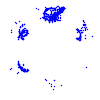
Particle: proton